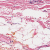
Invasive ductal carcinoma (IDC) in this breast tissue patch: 0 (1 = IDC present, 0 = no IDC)